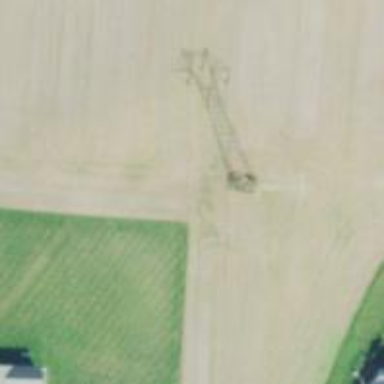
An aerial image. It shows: Lattice structure tower used for power distribution.